Field crop: maize
Growth stage: 2
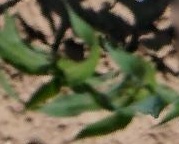
Species: maize